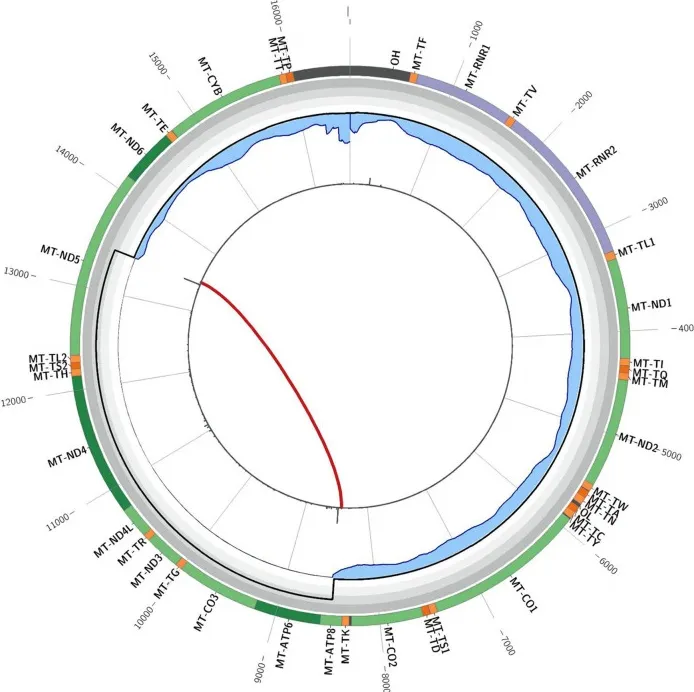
Triangular muscle mitochondrial gene testing. A single deletion (chrmM:8469-13447, arrow) was observed in the mitochondrial gene.
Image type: chart (chart)